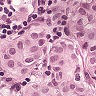
Metastatic tissue present: yes